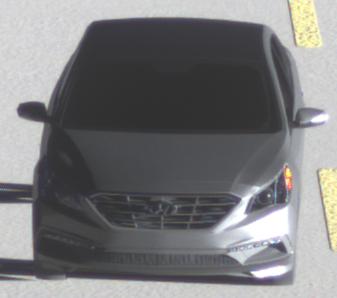
Make: Hyundai
Model: Sonata
Detailed model: Gen. 7
Model produced from: 2015
Model produced until: 2017
Doors: 4
Color: gray
Road condition: dry road
Daytime: sunrise or sunset
Contrast: high contrast